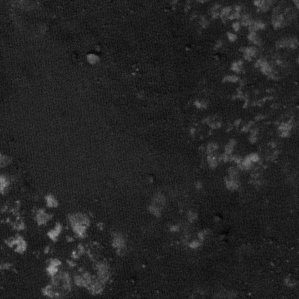
Label: frost